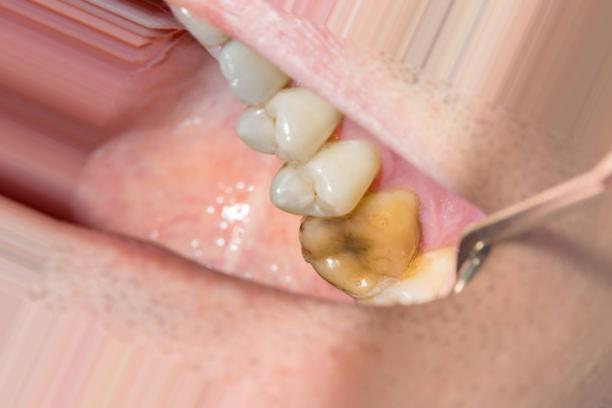
Condition: Tooth Discoloration